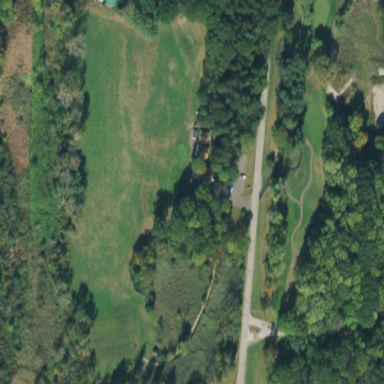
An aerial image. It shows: Driving range for golf practice.